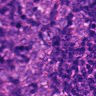
Metastatic tissue present: yes